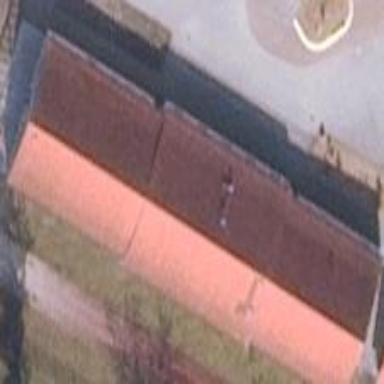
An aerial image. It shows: School building.